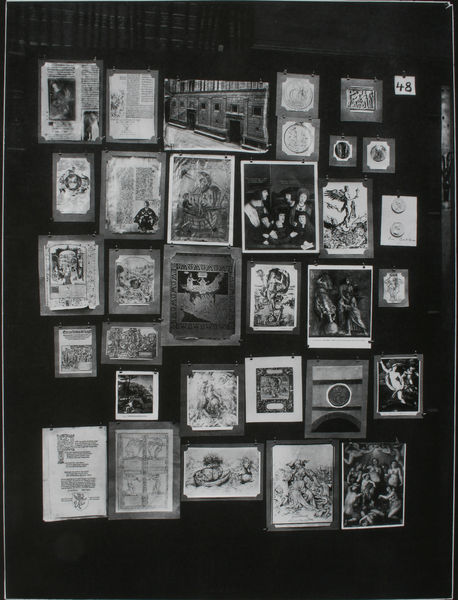
Titel: Der Bilderatlas Mnemosyne - Tafel 48
Künstler: Aby Warburg
Standort: London
Institution: Warburg Institute ©
Schlagwörter: blätter, dunkel, gemälde, schatten, weiß, frauen, menschen, damen, frau, grau, hell, licht, schwarz, straße, haus, alt, regal, wand, rahmen, familie, kreis, schrift, bilder, bilderrahmen, bücher, fotos, fassade, spalten, karten, collage, foto, fotografie, photographie, buch, schwarz weiss, text, zeitung, bilder im bild, kunst, vitrine, kollage, photo, seiten, antik, mittelalter, sammlung, epochen, nummer, fotof, motive, zeichnungen, andenken, pathos, pathosformel, glasvitrine, atlas, artikel, nebeneinander, maximilian i., fotografien, photos, postkarten, bilderwand, photographien, aby warburg, mnemosyne, kollektion, bildatlas, biler im bild, rerproduktionen, teste, historiker, zeitungsartikel, me, fotowand, 48, reißnägel, zusammenfassung, nummer 48